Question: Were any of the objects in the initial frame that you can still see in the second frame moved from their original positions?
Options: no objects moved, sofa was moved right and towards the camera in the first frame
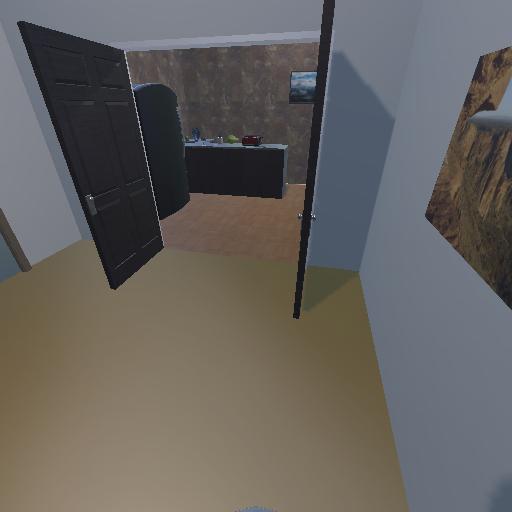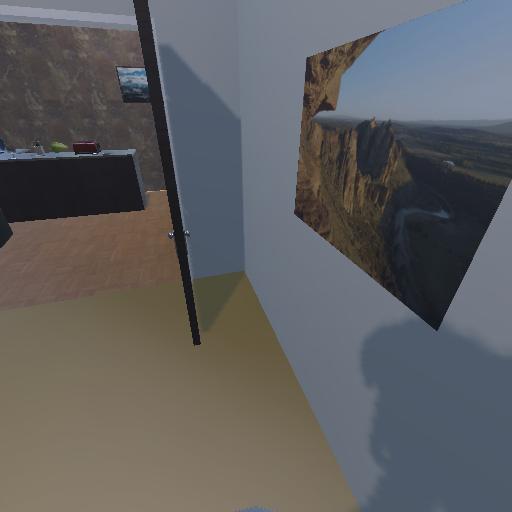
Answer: no objects moved